Question: I am creating a website and I need some help with an issue. I will upload a picture for you to understand it better.
I have a big image in the middle, and below it there are some words that act like links(). I need this to happen:
1. The big image appears as the website loads.
2. When I click on a button (the words acting as links), I want the big image to fade out, then change the image src (so a different image will be displayed in the big image container) and then this different image will appear fading in.
It's something like this:

I've already tried to get this by using some jQuery, but I don't get it to work. I thought it would be something like this, but it's not working, as the image src changes, then the image appears, and after that the image fades out, leaving an empty space instead of the image:
'''
$('.button3').on({
'click': function(){
$("#change-image").fadeOut("slow");
$('#change-image').attr('src','img/project3.jpg');
$("#change-image").fadeIn("slow");
}
});
$('.button4').on({
'click': function(){
$("#change-image").fadeOut("slow");
$('#change-image').attr('src','img/project4.jpg');
$("#change-image").fadeIn("slow");
}
});
etc.
'''
Can anybody help me solving this? I know how to fade out, how to change image src, and how to fade in, but I can't do all together as I would like.
Thank you very much!!
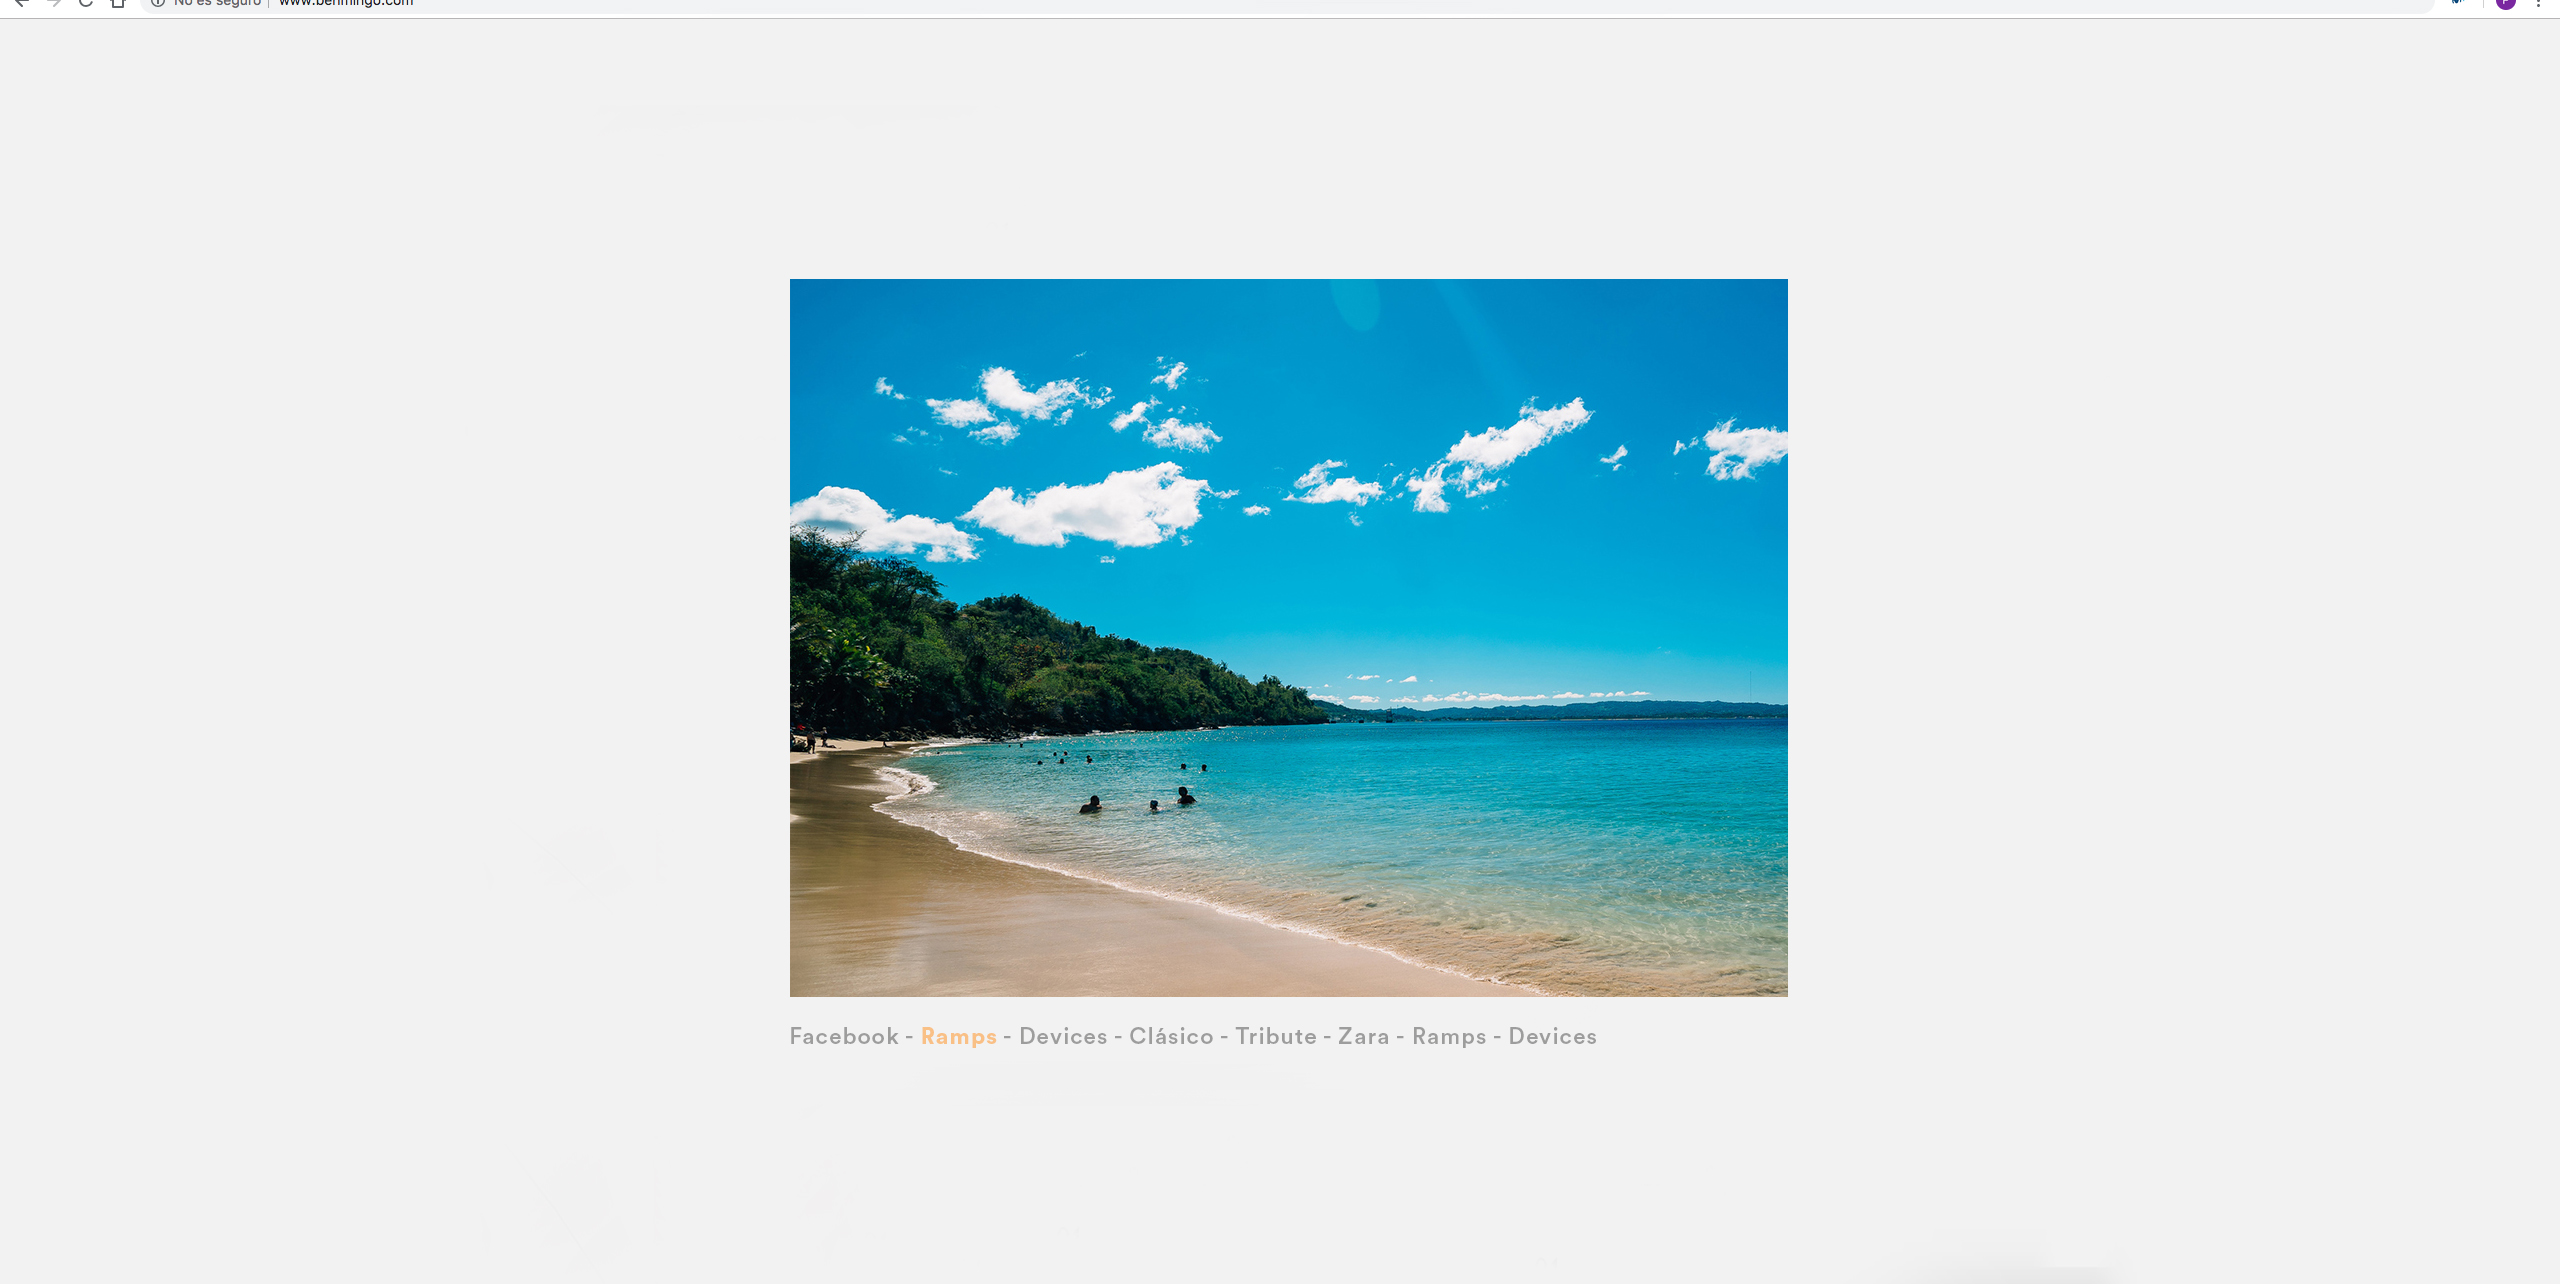
Answer: <URL> takes a second parameter, a function. You can then do what you need to do after the first image is faded out.
'''
$('.button3').on({
'click': function(){
$("#change-image").fadeOut("slow", function() {
$('#change-image').attr('src', 'https://images.freeimages.com/images/large-previews/d2f/tulips-<PHONE>.jpg');
$("#change-image").fadeIn("slow");
});
}
});
'''
'''
img {
height : 150px;
width : 200px;
}
'''
'''
<script src="https://cdnjs.cloudflare.com/ajax/libs/jquery/3.3.1/jquery.min.js"></script>
<img id="change-image" src="https://images.freeimages.com/images/large-previews/c98/ferns-3-<PHONE>.jpg"/>
<br/><button class="button3">Click</button>
'''